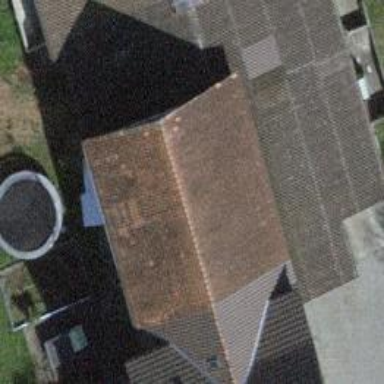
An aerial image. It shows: Farm building.